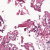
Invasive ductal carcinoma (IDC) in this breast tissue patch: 0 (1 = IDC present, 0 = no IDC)